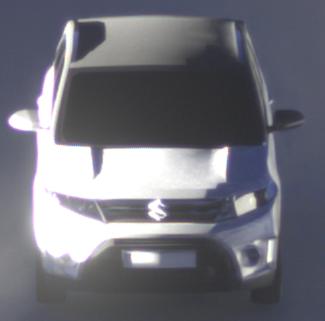
Make: Suzuki
Model: Vitara 1.6
Detailed model: Vitara (LY)
Model produced from: 2015/04
Model produced until: 2018/08
Doors: 5
Color: white
Road condition: dry road
Daytime: sunrise or sunset
Contrast: high contrast